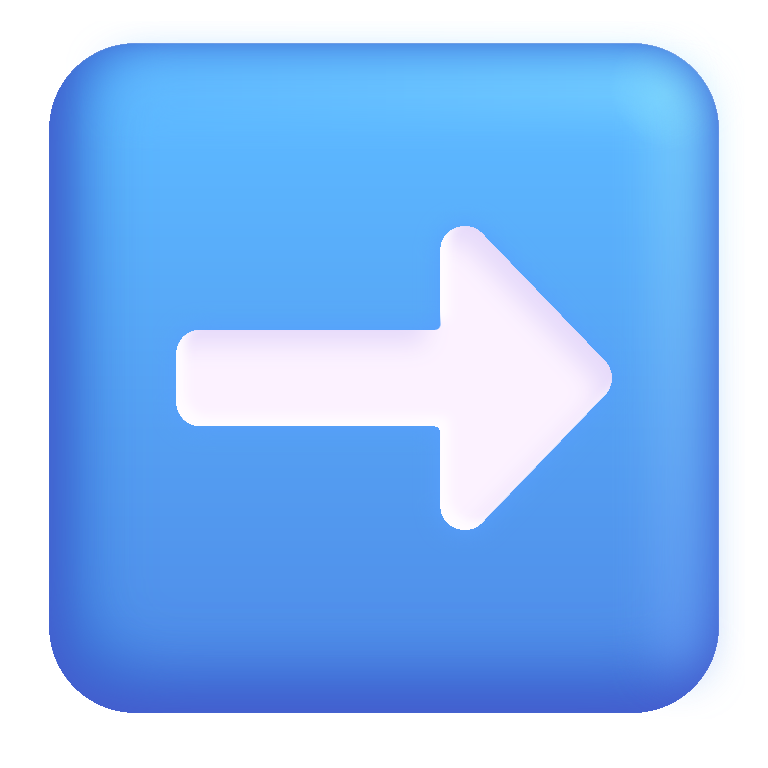
right arrow color